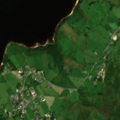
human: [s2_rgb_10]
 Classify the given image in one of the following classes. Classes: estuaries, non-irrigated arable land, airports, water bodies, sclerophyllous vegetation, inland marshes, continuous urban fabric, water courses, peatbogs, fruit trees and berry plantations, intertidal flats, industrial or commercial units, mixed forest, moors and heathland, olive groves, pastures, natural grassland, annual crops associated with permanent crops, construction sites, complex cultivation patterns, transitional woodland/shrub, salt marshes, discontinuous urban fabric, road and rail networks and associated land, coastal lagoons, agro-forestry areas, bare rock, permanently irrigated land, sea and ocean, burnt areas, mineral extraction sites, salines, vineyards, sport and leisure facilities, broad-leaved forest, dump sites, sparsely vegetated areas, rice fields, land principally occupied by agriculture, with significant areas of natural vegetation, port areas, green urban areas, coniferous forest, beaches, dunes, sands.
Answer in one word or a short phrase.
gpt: discontinuous urban fabric, pastures, moors and heathland, water bodies